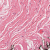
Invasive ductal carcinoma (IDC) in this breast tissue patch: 0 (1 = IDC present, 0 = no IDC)